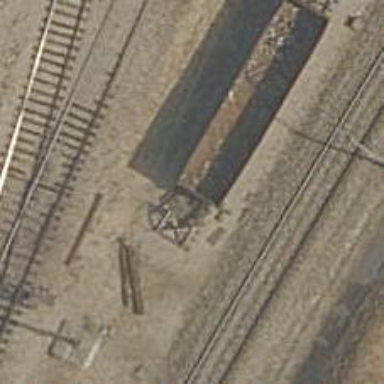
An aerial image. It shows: Railway buffer stop.